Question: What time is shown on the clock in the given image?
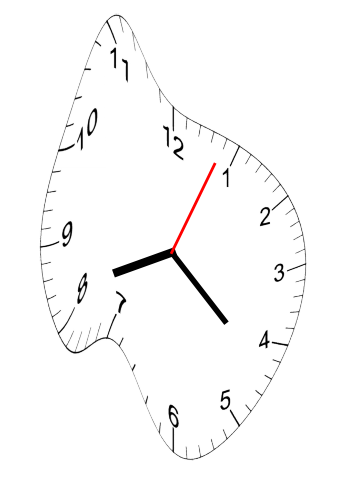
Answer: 08:22:04